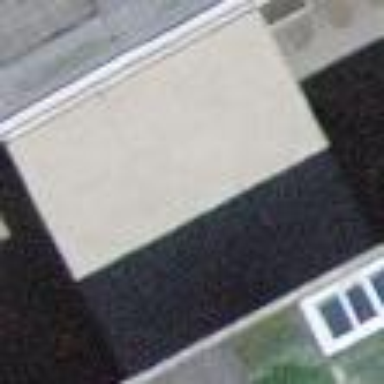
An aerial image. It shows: Flat roof on building.